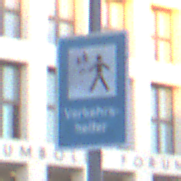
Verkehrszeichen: Verkehrshelfer
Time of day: SunriseSunset
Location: Outdoor (Urban)
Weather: Clear
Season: NotSpecified
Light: Natural